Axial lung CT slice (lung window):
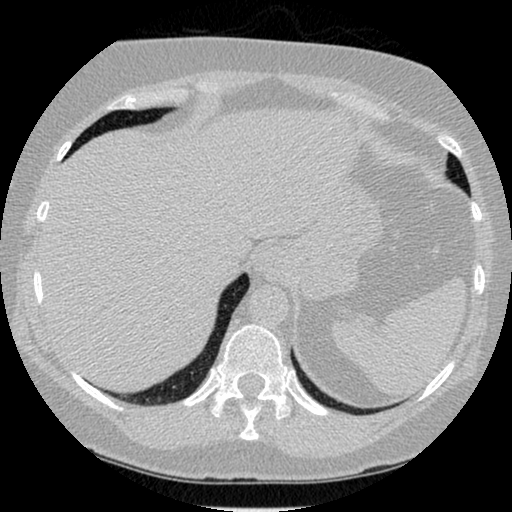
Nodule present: no